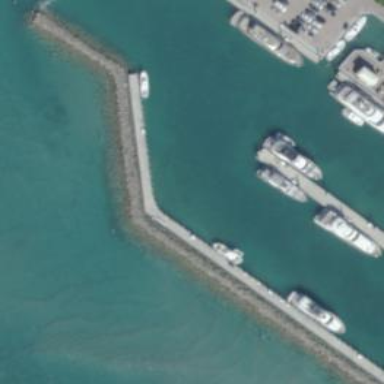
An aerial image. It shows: Breakwater structure.